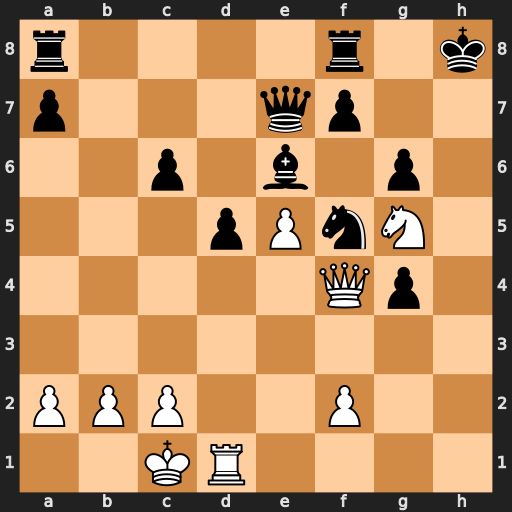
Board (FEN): r4r1k/p3qp2/2p1b1p1/3pPnN1/5Qp1/8/PPP2P2/2KR4
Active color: w
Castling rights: -
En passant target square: -
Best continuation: Qh2+ Nh4 Qxh4+ Kg7 Qh7#